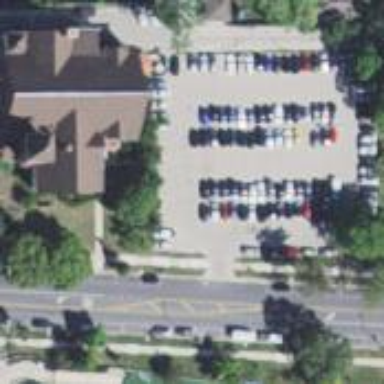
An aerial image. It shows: Parking area with surface.